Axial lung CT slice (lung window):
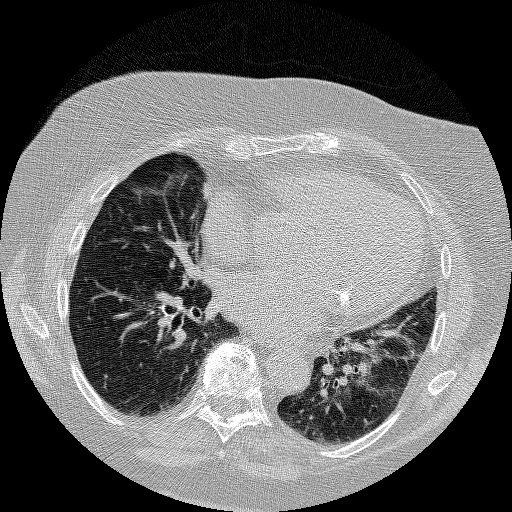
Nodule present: no